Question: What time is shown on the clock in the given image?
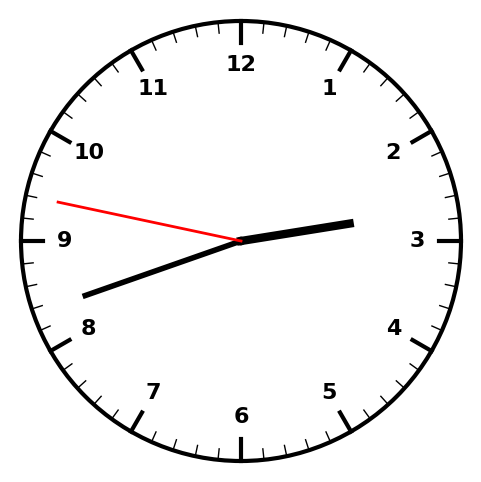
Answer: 02:41:47